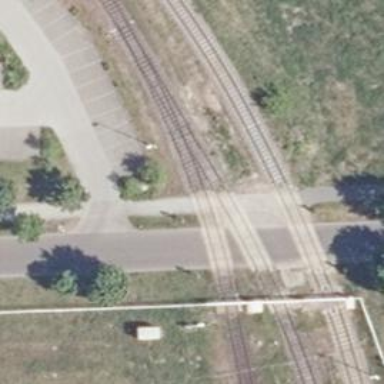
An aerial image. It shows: Rail spur service.